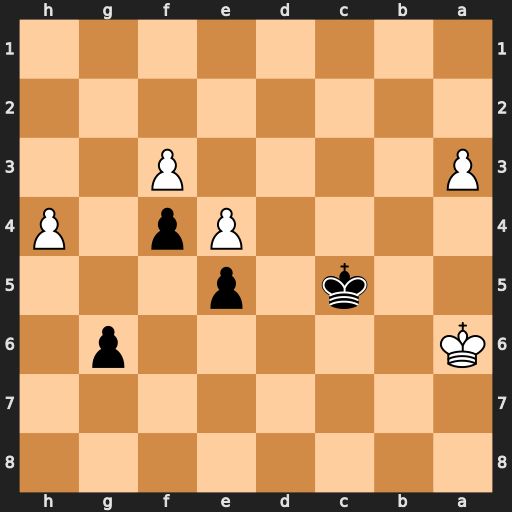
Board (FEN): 8/8/K5p1/2k1p3/4Pp1P/P4P2/8/8
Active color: b
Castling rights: -
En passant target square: -
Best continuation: Kd4 a4 Ke3 Kb6 Kxf3 a5 Ke3 a6 f3 a7 f2 a8=Q f1=Q